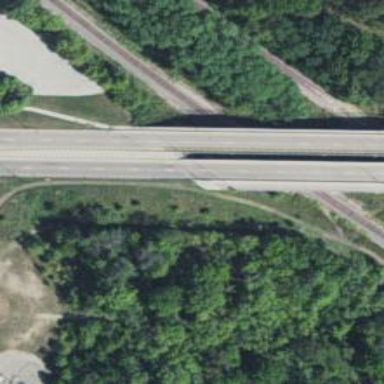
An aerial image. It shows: Primary highway crossing over bridge.